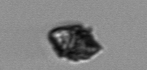
Label: Kryptoperidinium_triquetrum